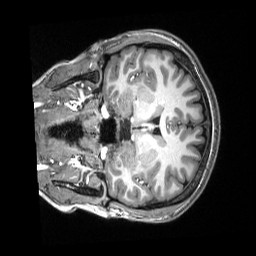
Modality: T1w
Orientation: coronal